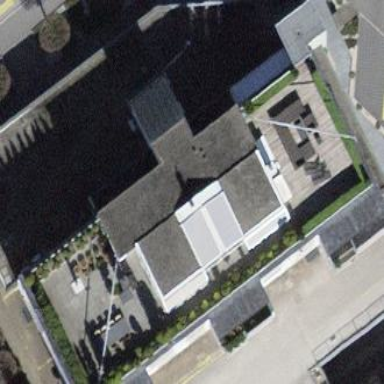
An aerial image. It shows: Building with tiled roof.